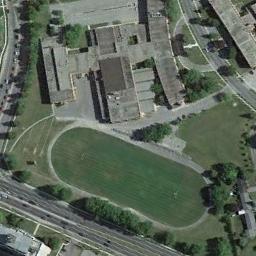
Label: ground_track_field